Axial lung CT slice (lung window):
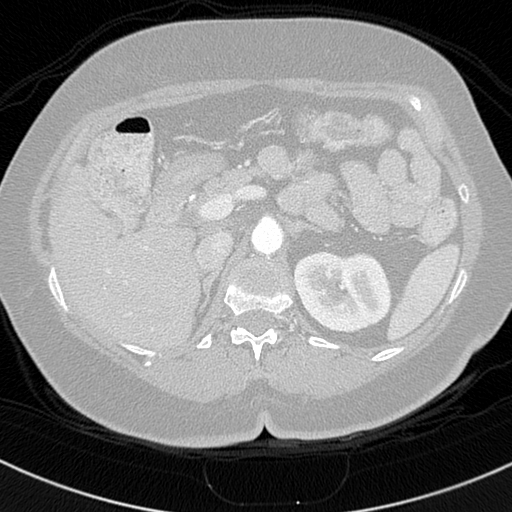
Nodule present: no